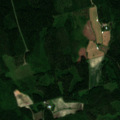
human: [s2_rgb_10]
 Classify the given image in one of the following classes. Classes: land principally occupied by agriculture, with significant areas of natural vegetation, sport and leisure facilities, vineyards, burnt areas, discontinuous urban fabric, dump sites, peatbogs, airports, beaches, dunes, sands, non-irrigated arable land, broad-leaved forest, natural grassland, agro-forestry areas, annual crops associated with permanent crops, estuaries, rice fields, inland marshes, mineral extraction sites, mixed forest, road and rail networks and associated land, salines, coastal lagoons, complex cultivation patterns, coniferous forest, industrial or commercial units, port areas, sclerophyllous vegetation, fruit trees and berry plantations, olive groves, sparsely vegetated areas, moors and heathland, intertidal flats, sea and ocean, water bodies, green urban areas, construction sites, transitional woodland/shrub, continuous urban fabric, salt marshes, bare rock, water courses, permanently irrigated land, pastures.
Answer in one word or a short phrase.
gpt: broad-leaved forest, coniferous forest, mixed forest, transitional woodland/shrub